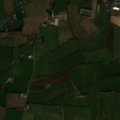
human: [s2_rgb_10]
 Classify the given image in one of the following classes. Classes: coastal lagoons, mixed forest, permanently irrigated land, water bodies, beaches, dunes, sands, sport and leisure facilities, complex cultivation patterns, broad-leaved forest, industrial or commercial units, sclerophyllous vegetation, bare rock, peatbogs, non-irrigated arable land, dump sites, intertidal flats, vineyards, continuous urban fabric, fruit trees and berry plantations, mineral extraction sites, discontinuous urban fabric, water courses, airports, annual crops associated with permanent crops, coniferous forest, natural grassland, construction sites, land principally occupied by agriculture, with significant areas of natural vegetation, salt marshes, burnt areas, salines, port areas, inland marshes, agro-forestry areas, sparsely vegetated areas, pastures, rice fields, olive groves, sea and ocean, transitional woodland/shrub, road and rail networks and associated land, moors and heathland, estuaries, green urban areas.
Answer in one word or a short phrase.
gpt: pastures